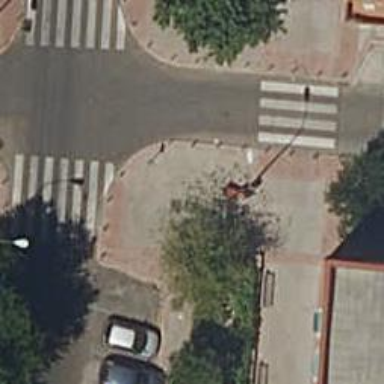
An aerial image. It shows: Bollard.